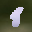
Label: 8